Question: I have a weird bug that's cropped up.
My app works perfectly when I sign it with the android debug key store. But when I sign it with my own key, users are unable to sign in.
I get the message
"The application is incorrectly configured. Check the package name and signing cerificate match the client id in the developer console"
I have done this and have added a new client I'd with the correct certificate and package name but it still doesn't seem to be working.
Anyone know what else I could try or if there is a known issue?
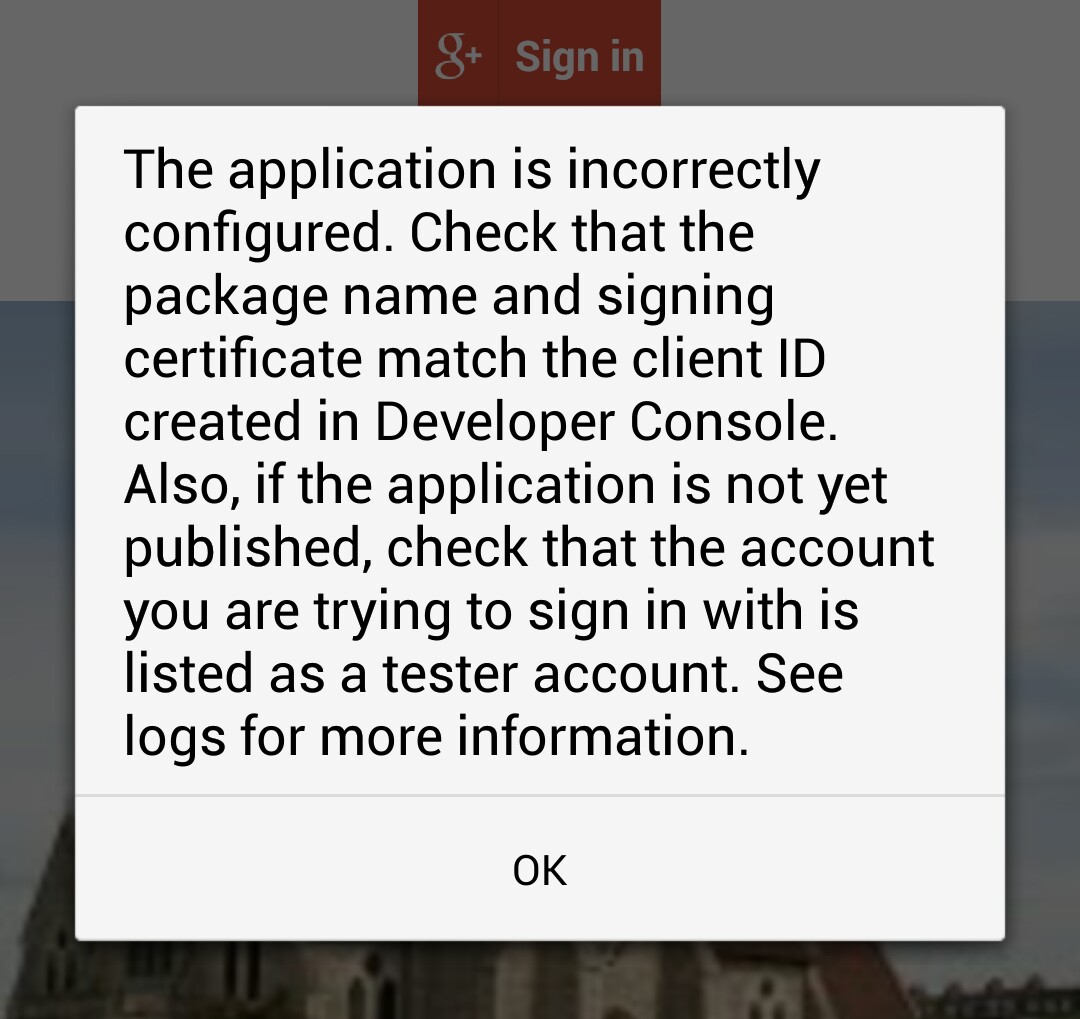
Answer: Ok all here is how I managed to fix it after a lot of trial and error.
1. If you have created a client id in the google api console for your release certificate sha1 and release package name then delete it.
2. Go into the developer play store console and follow the steps to link another app ( screenshot below)
Then proceed to follow the steps that it takes you through which will create a new client id.
1. Now this is the important bit....
( Even though the UI will look the same and Google will give no visual indication that you need to do anything more to get it working and make you assume that changes have been autosaved) Press the publish button. It will then give you a list of changes that it needs to publish.
Press publish and after a few hours your app will start to work.
Hooray